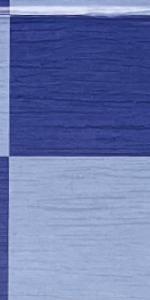
Label: Empty